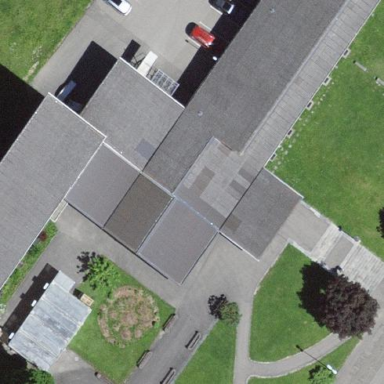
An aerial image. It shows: School building.